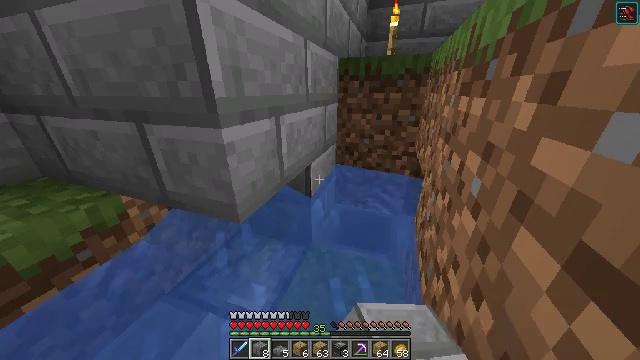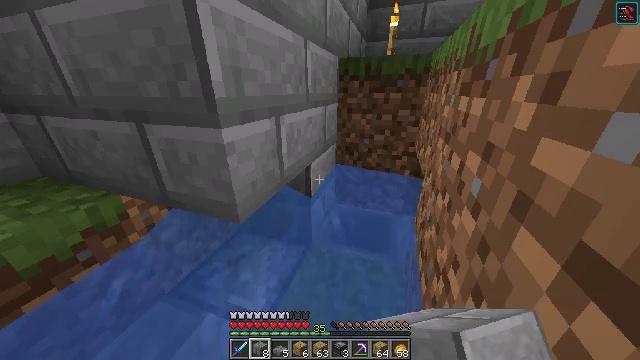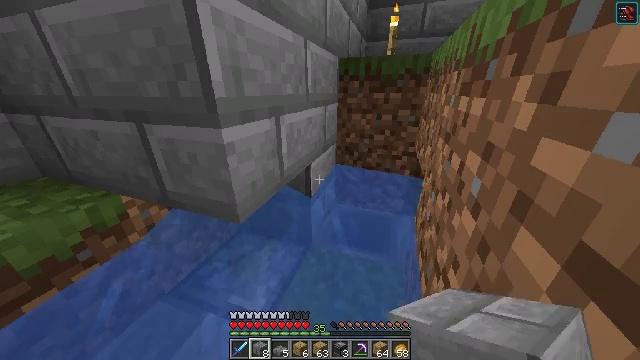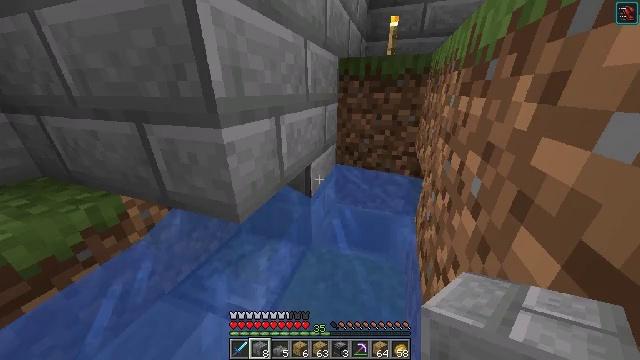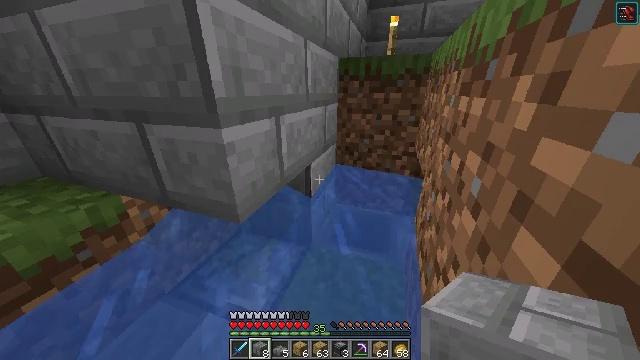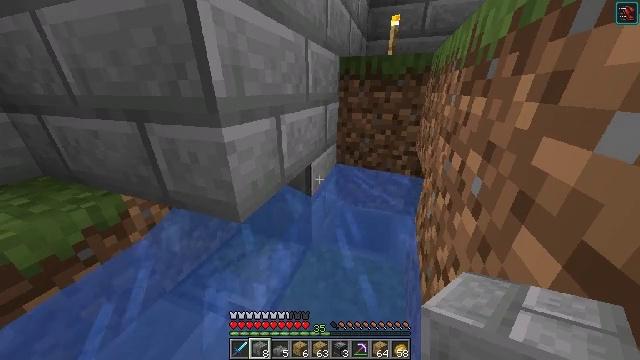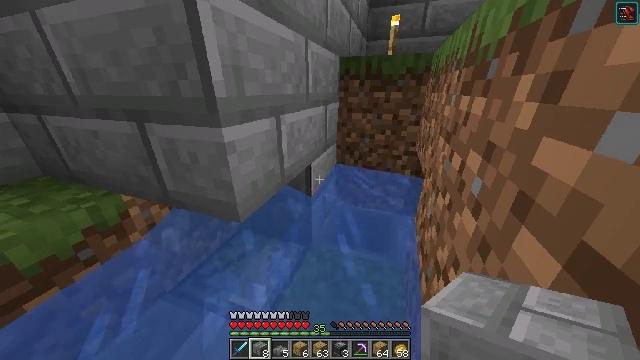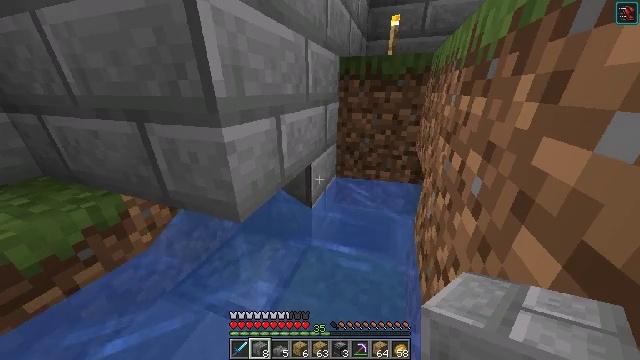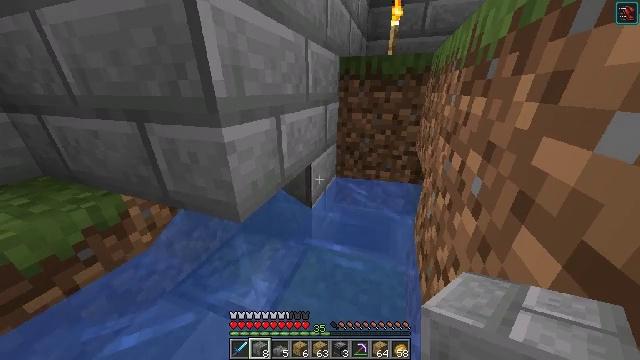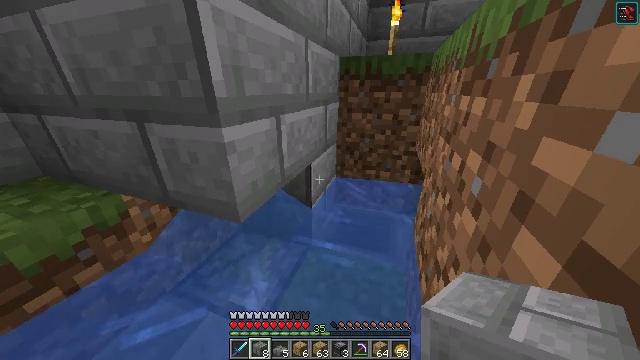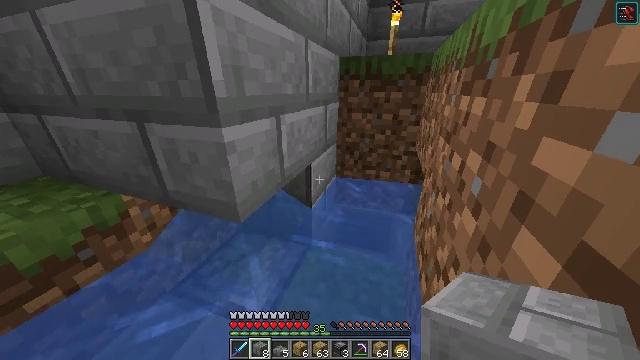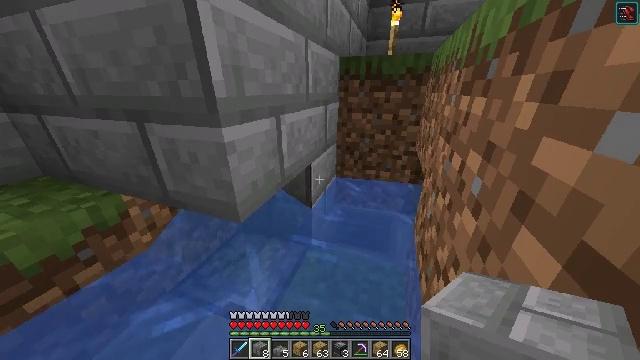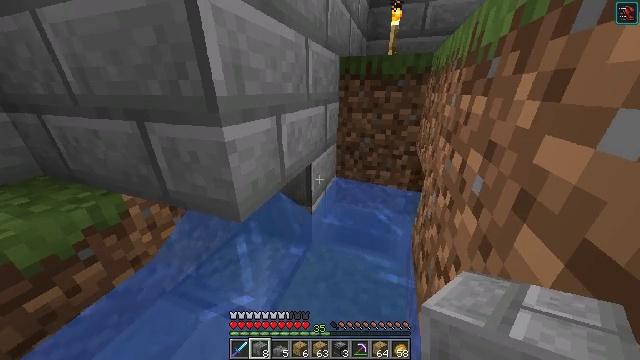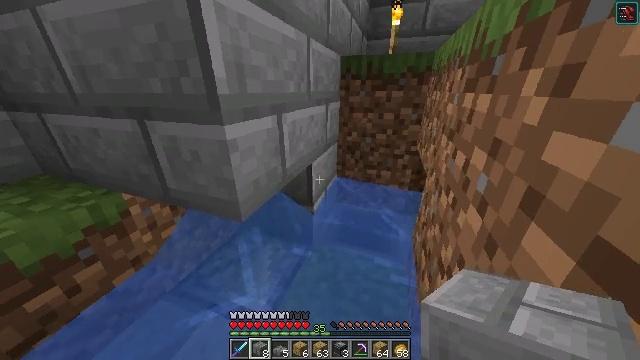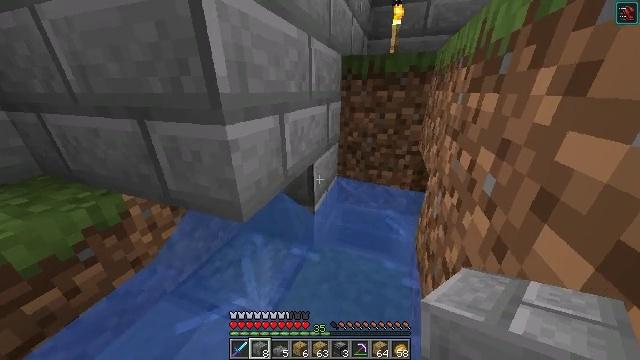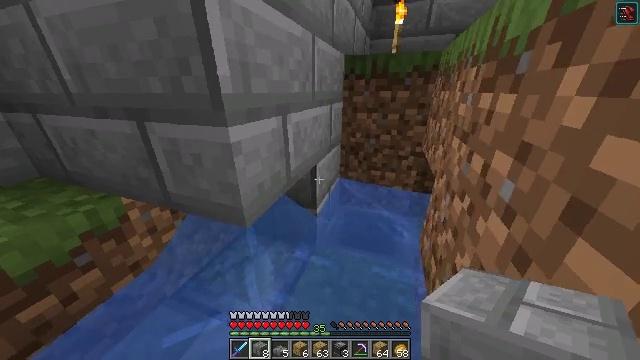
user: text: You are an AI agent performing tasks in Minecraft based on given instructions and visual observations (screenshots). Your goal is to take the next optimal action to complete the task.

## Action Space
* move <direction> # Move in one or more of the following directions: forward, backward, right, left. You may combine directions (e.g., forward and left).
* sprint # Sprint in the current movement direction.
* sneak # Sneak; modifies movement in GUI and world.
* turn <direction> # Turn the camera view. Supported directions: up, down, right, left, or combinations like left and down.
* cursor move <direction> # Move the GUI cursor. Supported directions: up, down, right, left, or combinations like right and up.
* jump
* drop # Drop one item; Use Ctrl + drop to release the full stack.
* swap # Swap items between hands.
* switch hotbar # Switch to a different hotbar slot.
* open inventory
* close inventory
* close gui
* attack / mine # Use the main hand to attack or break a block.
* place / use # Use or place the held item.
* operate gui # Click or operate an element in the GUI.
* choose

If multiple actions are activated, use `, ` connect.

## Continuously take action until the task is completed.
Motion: motion action
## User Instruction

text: Mine stone bricks from a structure.
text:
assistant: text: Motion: no_op
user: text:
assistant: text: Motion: no_op
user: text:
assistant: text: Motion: no_op
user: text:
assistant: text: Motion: no_op
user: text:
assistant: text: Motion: no_op
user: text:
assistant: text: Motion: no_op
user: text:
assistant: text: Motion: no_op
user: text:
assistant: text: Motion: no_op
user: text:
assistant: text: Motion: no_op
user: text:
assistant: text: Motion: no_op
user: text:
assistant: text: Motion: no_op
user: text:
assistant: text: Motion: no_op
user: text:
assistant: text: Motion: no_op
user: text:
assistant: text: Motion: no_op
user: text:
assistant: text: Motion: no_op
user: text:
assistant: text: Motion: no_op
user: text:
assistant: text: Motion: no_op
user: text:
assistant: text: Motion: no_op
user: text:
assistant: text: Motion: no_op
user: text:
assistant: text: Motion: turn right and down
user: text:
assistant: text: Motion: turn down
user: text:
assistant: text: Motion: no_op
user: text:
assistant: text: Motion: no_op
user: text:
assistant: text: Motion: no_op
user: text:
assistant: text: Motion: move back
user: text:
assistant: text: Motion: move back and move right
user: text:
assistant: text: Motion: move back and move right
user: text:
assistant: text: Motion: move right
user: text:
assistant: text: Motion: no_op
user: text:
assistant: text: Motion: no_op